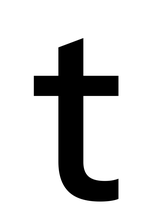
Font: InstrumentSans_Medium